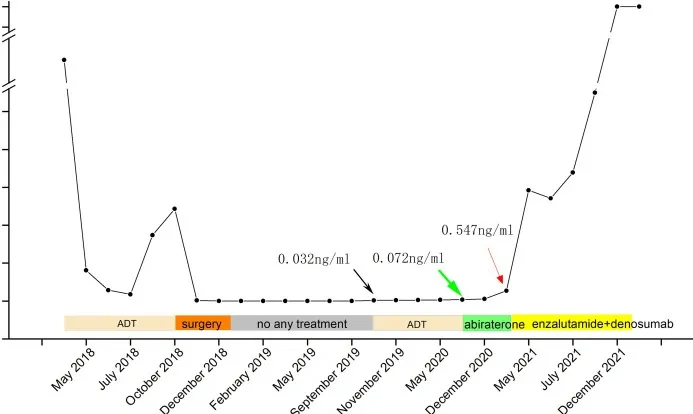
Timeline of the PSA level and treatment (green arrow:a positive result of 18F-PSMA-1007 PET/CT imaging with a PSA of 0.072 ng/ml; black arrow:an elevated PSA of 0.032 ng/ml; red arrow:an elevated PSA of 6.79 ng/ml).
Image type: chart (chart)